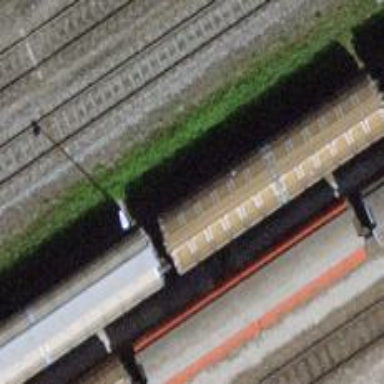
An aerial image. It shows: Railway switch.